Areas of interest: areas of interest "Car Dealership"
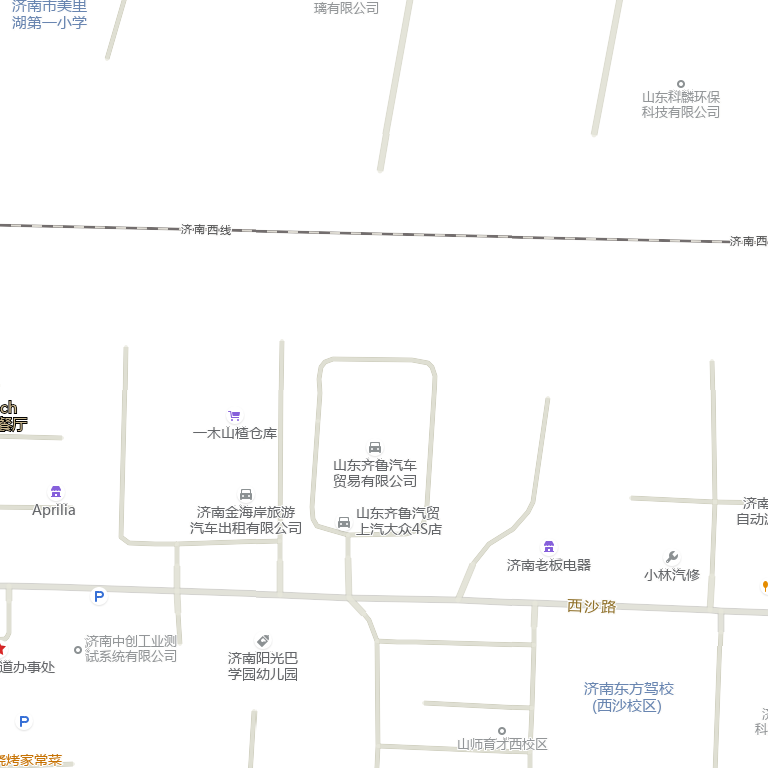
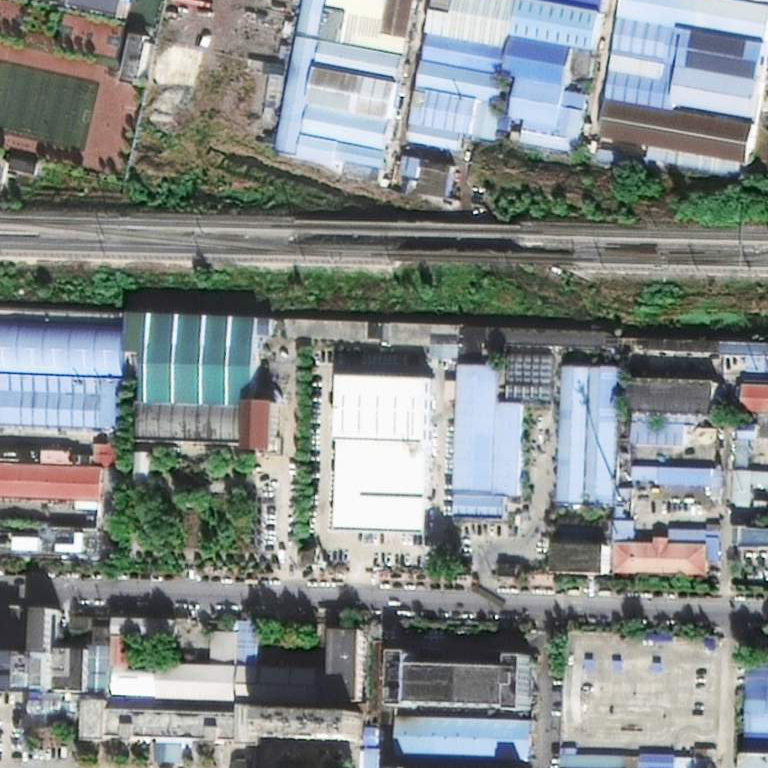